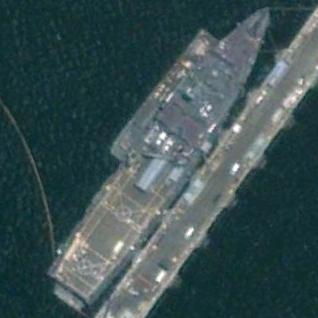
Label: combat